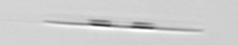
Label: pennate_Pseudo-nitzschia